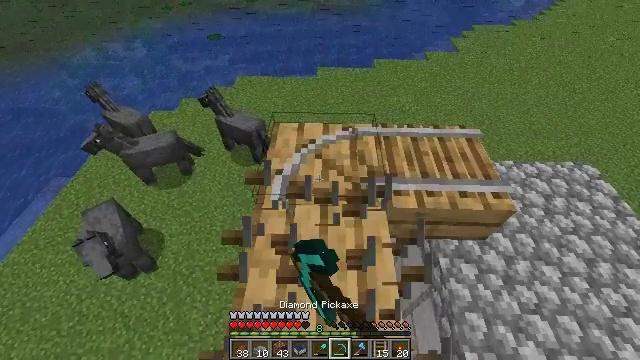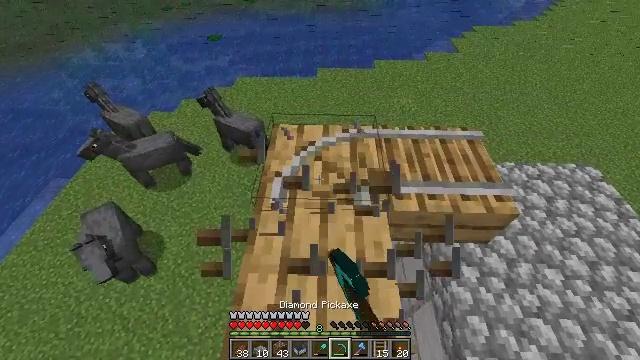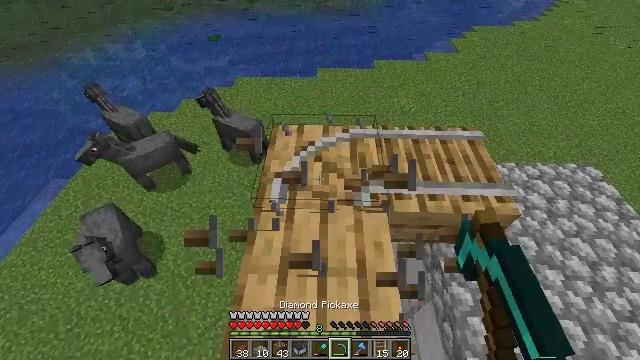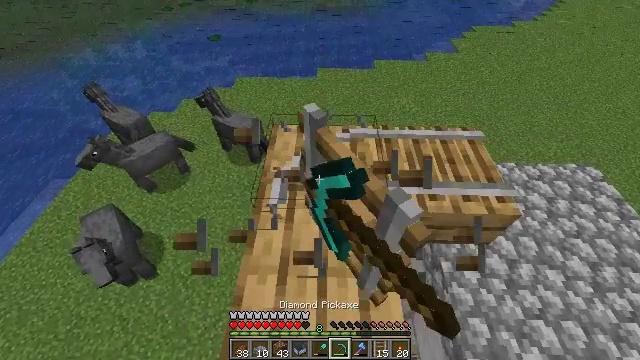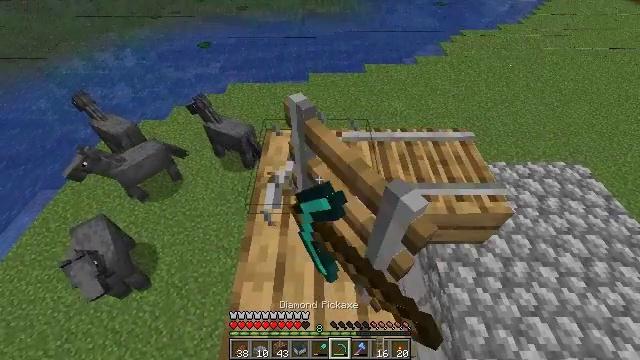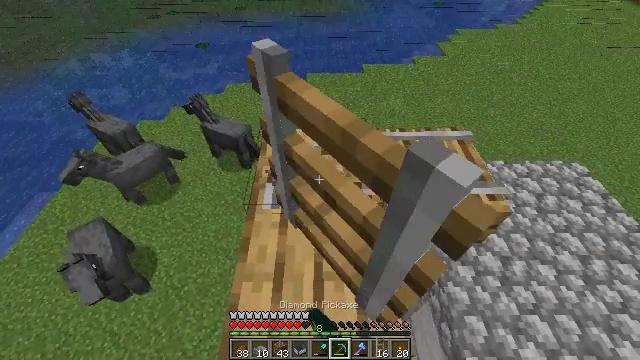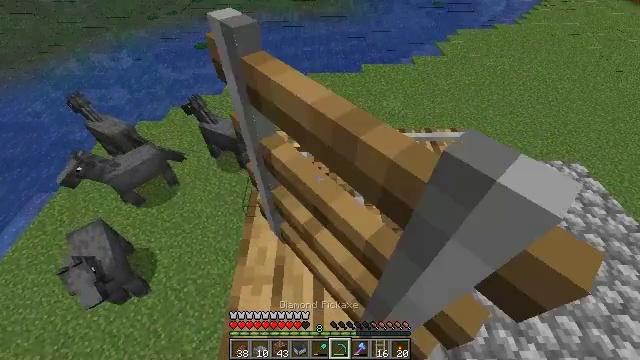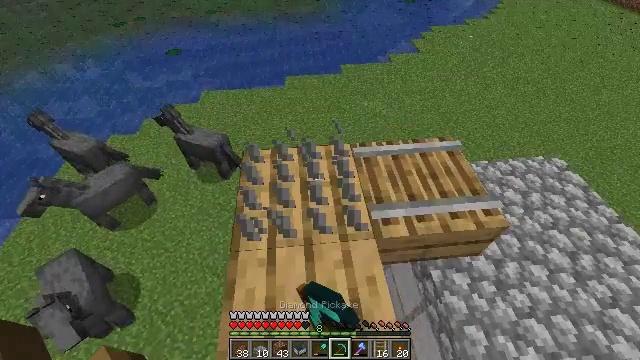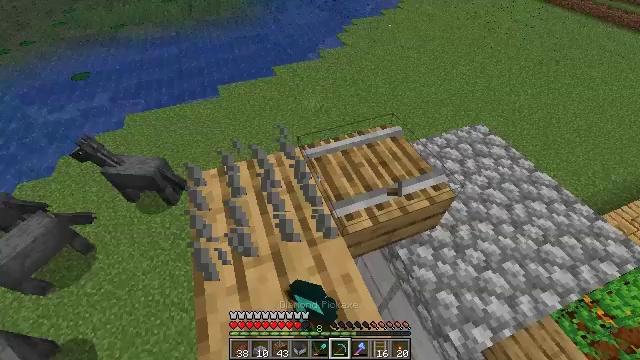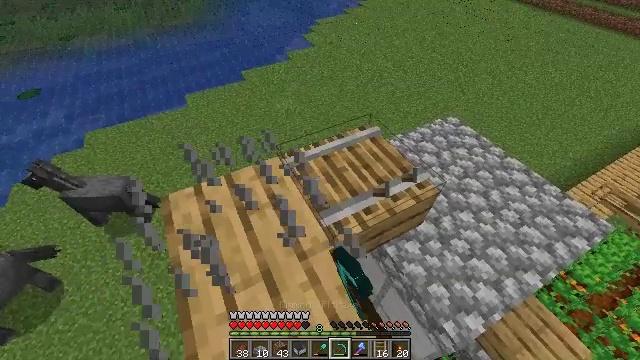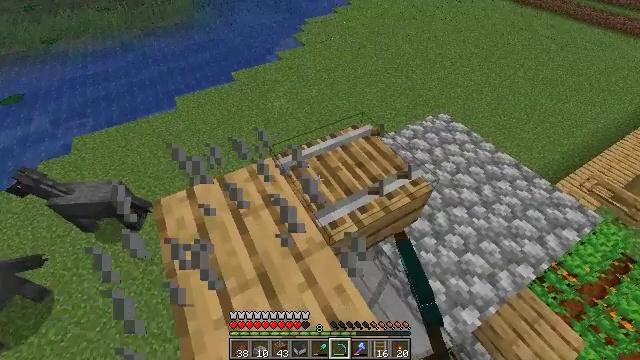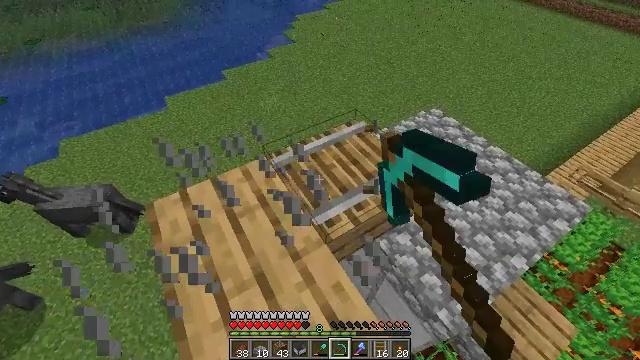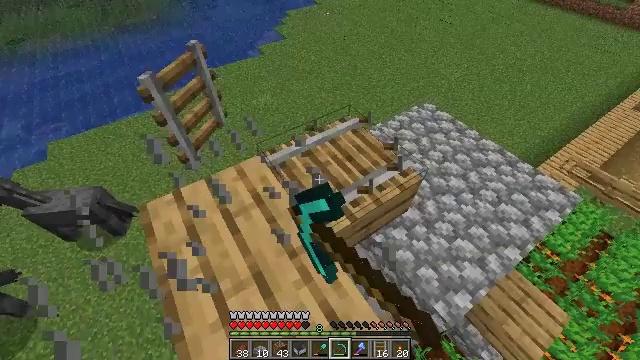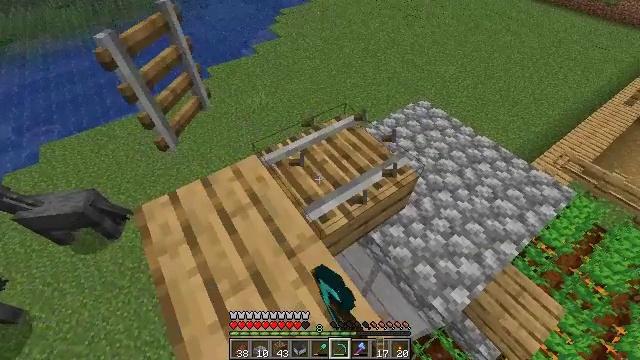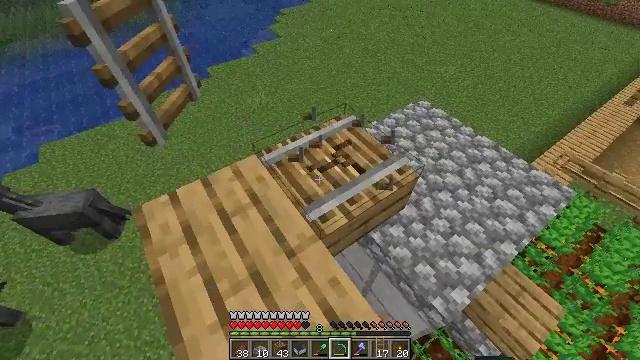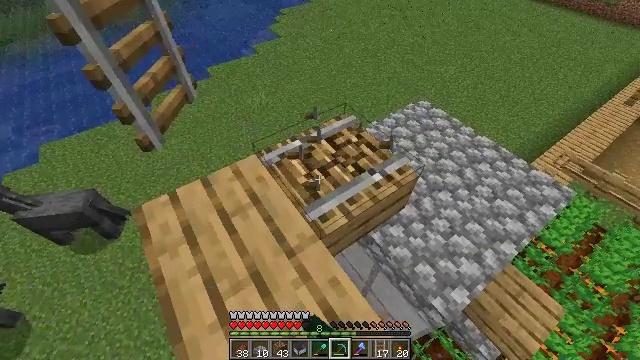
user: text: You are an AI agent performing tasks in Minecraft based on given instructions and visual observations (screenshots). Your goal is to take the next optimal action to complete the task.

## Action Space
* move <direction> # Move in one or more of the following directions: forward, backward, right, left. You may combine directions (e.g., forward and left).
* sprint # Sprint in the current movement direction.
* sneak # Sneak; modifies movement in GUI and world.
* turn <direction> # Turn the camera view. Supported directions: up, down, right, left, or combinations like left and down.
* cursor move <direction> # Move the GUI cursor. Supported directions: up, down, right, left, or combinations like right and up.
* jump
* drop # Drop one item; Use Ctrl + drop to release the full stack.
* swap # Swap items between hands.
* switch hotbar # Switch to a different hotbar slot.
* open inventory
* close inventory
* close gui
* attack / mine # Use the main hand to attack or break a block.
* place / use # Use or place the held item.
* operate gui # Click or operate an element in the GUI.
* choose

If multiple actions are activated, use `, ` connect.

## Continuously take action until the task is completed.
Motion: motion action
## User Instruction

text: Gather the rail for future use.
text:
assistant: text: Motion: attack / mine
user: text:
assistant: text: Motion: attack / mine
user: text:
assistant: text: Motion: attack / mine
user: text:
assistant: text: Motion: turn right, attack / mine
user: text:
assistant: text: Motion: attack / mine
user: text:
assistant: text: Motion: move forward, attack / mine
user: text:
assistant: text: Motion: move forward, turn right, attack / mine
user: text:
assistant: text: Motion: turn right, attack / mine
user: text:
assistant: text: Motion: turn right, attack / mine
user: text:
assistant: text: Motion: turn right, attack / mine
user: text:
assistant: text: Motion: turn right, attack / mine
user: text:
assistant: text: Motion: turn right, attack / mine
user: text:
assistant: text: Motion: turn right, attack / mine
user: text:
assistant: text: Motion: attack / mine
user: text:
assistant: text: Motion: attack / mine
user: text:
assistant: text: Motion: attack / mine
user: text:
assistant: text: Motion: attack / mine
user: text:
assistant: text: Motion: move forward and move left, turn right
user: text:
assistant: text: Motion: move forward and move left, turn right
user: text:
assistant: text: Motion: move forward and move left, turn right
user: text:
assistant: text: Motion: no_op